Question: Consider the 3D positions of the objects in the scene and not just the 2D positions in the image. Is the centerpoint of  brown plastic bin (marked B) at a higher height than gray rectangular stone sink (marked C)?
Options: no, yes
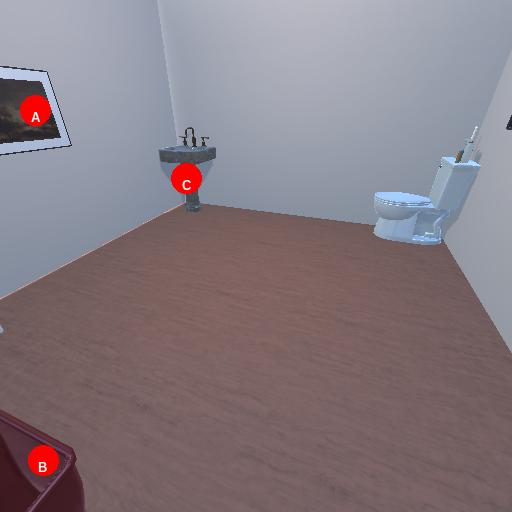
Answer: no